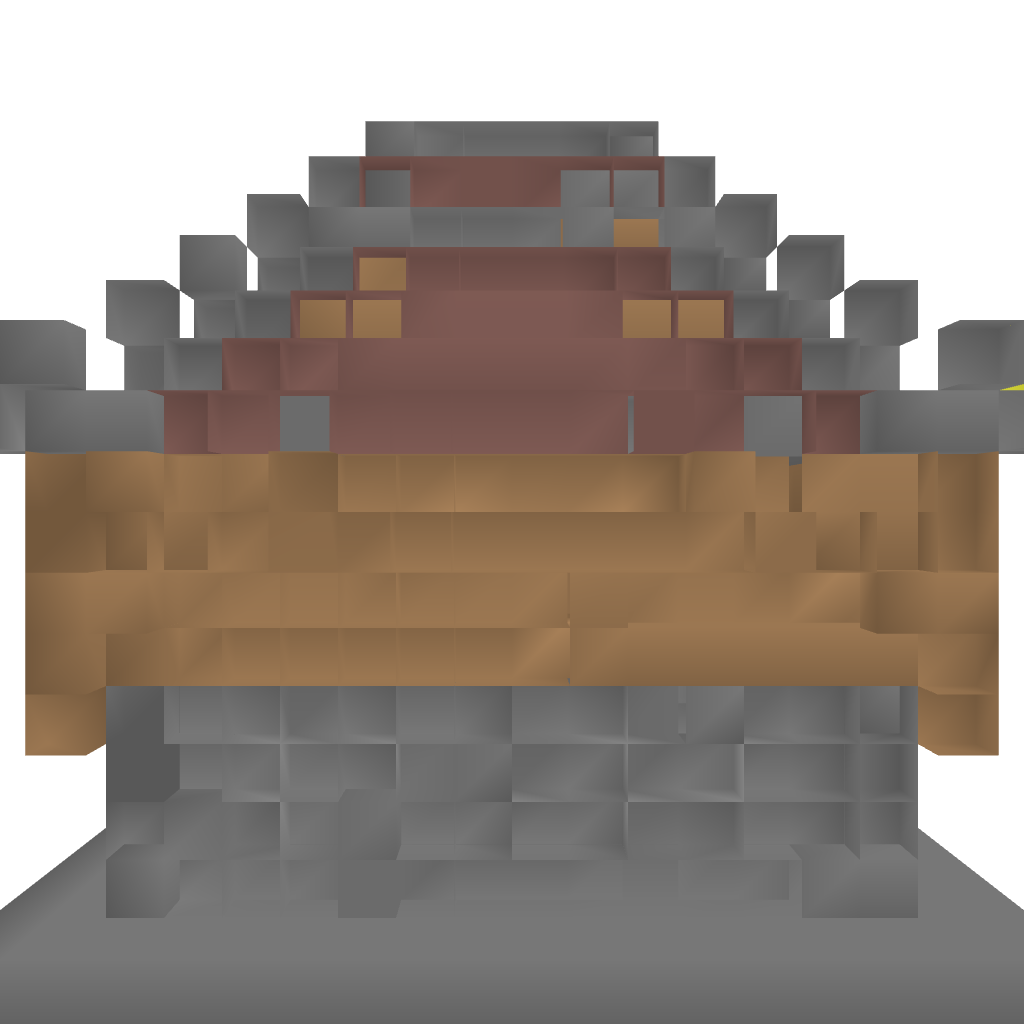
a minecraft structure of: Pretty Little Pagoda good quality